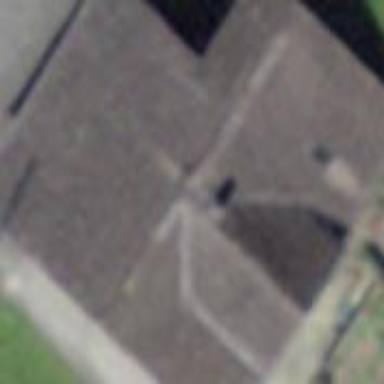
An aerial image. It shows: Farm building.